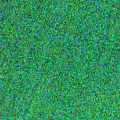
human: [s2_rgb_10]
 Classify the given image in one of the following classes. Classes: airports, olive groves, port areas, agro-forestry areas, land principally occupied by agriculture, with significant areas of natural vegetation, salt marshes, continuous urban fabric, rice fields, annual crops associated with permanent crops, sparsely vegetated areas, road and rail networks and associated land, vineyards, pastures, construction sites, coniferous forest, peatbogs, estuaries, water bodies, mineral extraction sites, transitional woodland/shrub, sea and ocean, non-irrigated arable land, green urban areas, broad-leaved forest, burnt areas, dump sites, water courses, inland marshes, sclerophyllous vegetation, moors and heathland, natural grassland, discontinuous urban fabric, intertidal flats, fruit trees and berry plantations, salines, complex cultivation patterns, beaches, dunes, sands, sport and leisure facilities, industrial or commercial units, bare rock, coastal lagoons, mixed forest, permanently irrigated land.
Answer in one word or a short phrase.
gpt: sea and ocean